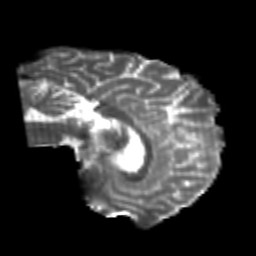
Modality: T2w
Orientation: sagittal
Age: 23
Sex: male
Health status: healthy
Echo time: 0.074 s